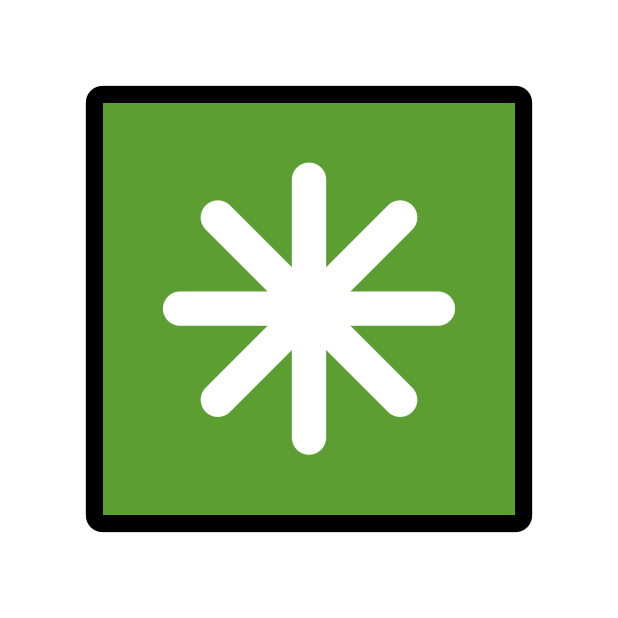
Emoji: ✳
Name: eight spoked asterisk
Unicode: 0x2733